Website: apple
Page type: newsletter-management
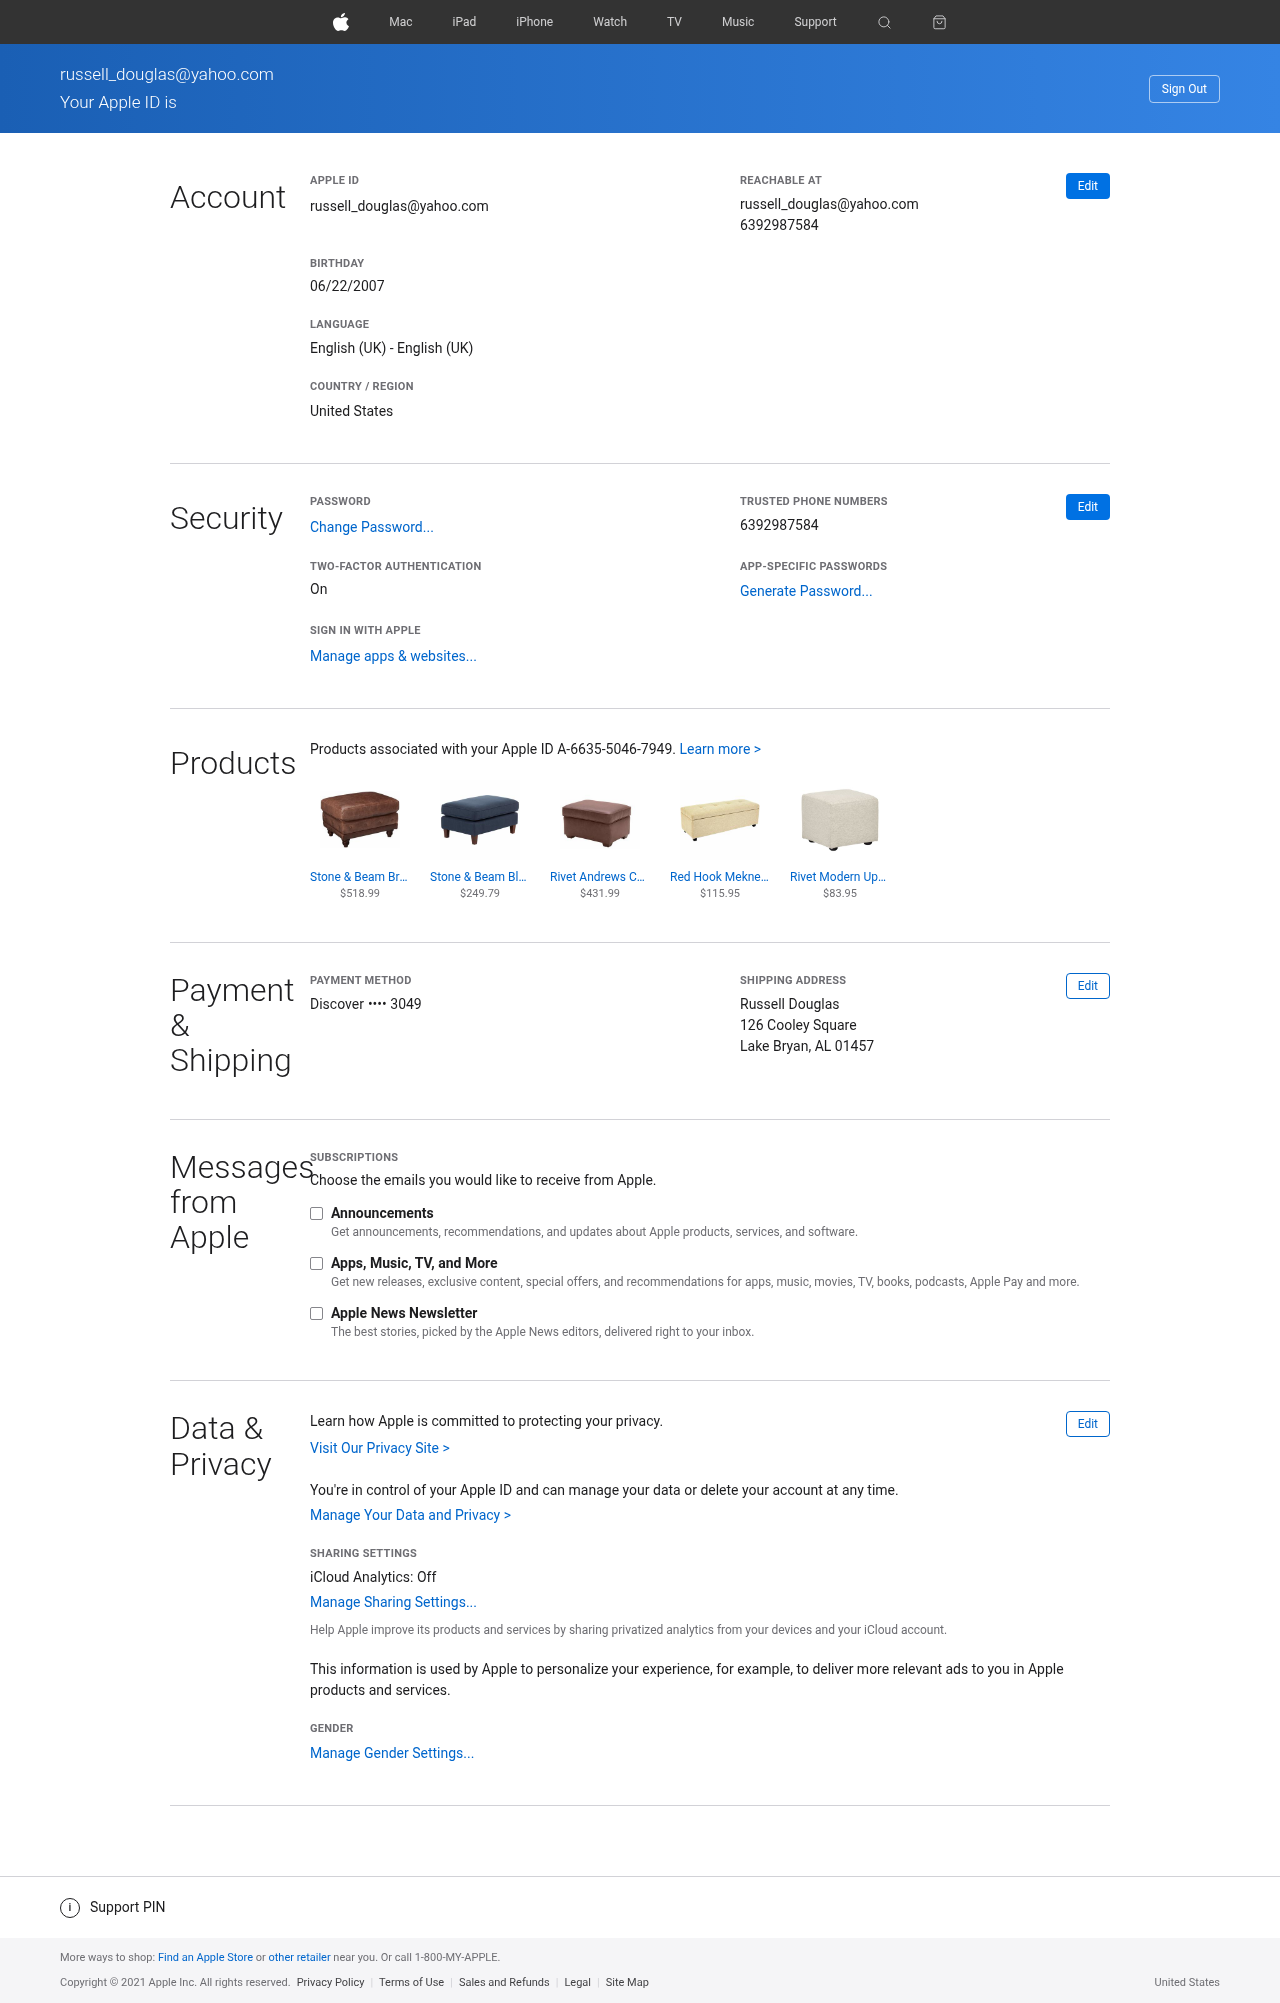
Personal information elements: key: PII_CARD_LAST4
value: •••• 3049
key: PII_CARD_TYPE
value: Discover
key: PII_CITY_STATE_ZIP
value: Lake Bryan, AL 01457
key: PII_COUNTRY
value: United States
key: PII_DOB
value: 06/22/2007
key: PII_EMAIL
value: russell_douglas@yahoo.com
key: PII_FULLNAME
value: Russell Douglas
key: PII_PHONE
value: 6392987584
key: PII_STREET
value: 126 Cooley Square
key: PII_EMAIL2
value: russell_douglas@yahoo.com
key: PII_EMAIL3
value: russell_douglas@yahoo.com
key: PII_PHONE2
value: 6392987584
Product elements: key: PRODUCT1_NAME
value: Stone & Beam Bradbury Chesterfield Modern Tufted Leather Ottoman, 30.3"W, Brown
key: PRODUCT1_PRICE
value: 518.99
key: PRODUCT2_NAME
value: Stone & Beam Blaine Modern Ottoman, Fabric, 36.2" W, Navy Blue (Renewed)
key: PRODUCT2_PRICE
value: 249.79
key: PRODUCT3_NAME
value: Rivet Andrews Contemporary Top-Grain Leather Ottoman, 30"W, Brown (Renewed)
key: PRODUCT3_PRICE
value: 431.99
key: PRODUCT4_NAME
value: Red Hook Meknes Storage Ottoman Bench with Fabric Upholstery - 48 x 17 x 16 Inches, Almond
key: PRODUCT4_PRICE
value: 115.95
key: PRODUCT5_NAME
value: Rivet Modern Upholstered Cube Ottoman
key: PRODUCT5_PRICE
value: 83.95